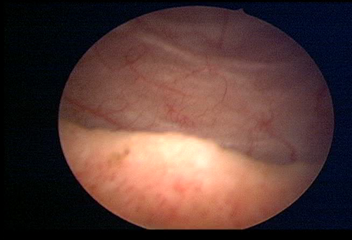
Modality: WLC
Class: Normal mucosa
Bladder cancer association: No